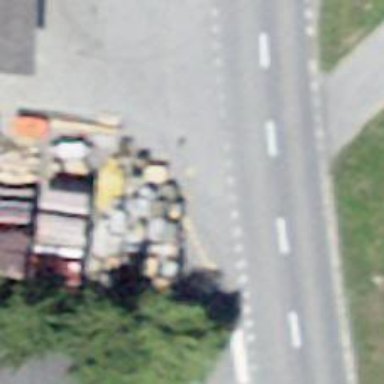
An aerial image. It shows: Bus stop with platform for public transport.